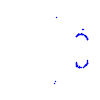
Particle: kaon